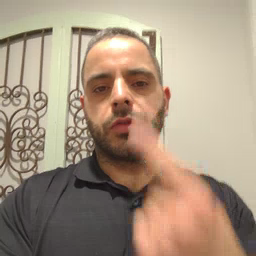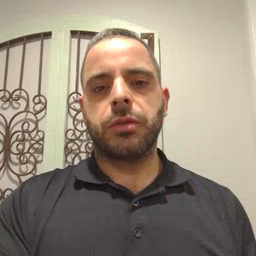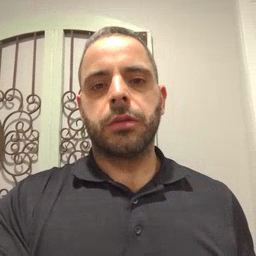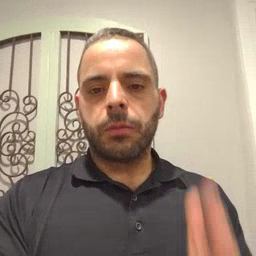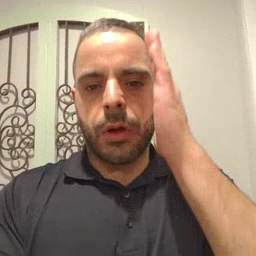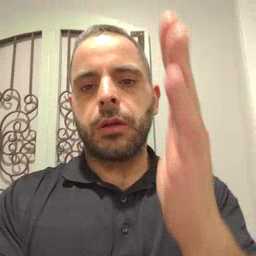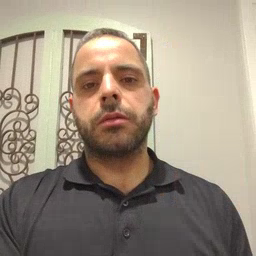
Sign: will